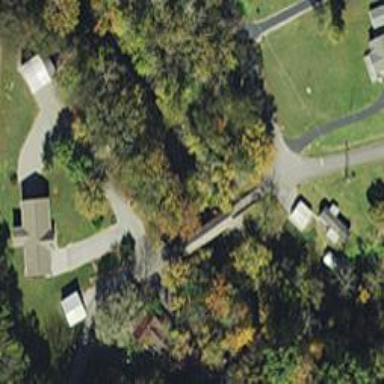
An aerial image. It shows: Covered bridge on residential road.